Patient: sex M, age 45
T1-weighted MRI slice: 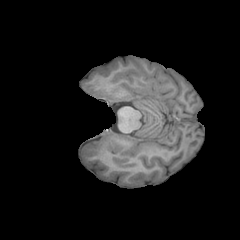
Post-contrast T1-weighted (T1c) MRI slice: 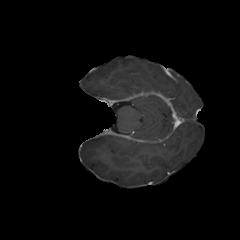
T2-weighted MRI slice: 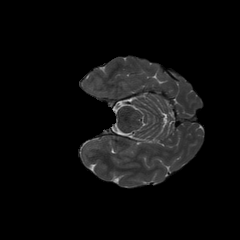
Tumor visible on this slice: no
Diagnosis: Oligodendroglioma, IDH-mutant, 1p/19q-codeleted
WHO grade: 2